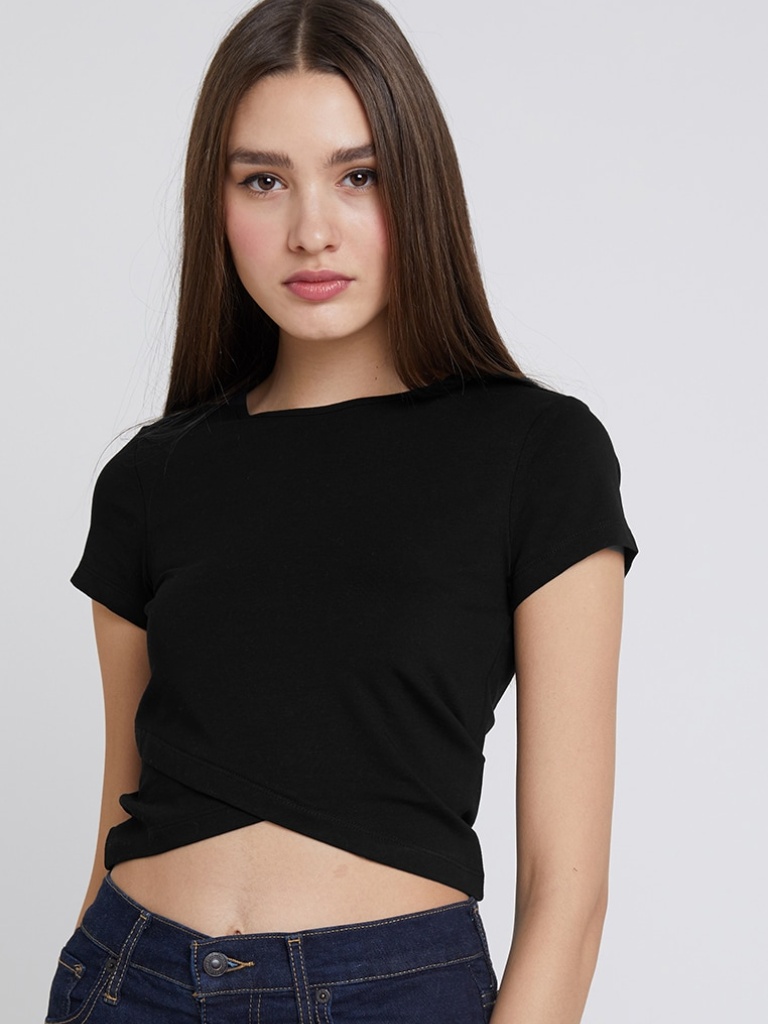
cotton tight short sleeve cropped length Untucked crew t-shirt